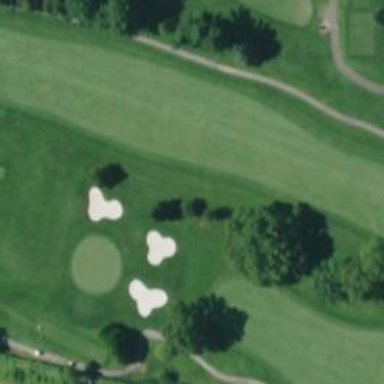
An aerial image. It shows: Grassy area designated as golf fairway.